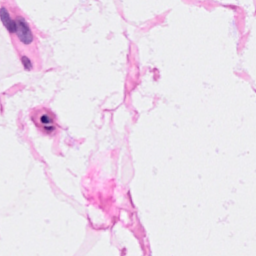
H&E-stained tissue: Breast